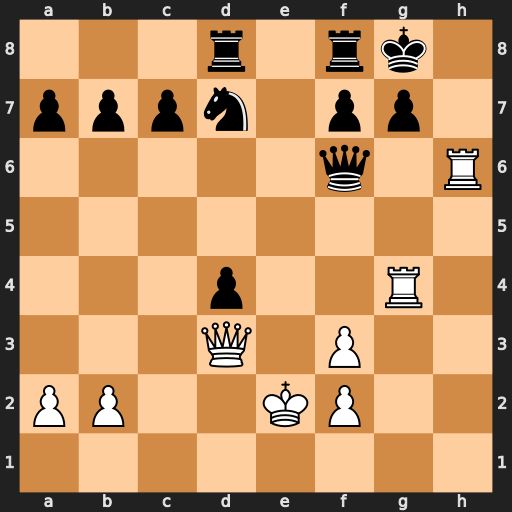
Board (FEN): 3r1rk1/pppn1pp1/5q1R/8/3p2R1/3Q1P2/PP2KP2/8
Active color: w
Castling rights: -
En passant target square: -
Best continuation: Qh7#